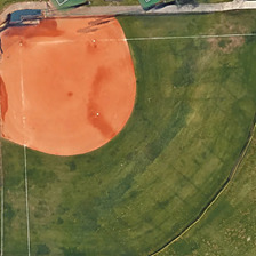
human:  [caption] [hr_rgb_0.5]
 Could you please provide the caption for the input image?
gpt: The baseball field is far from the road.

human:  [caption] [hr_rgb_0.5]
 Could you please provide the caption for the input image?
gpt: Red and green make up the baseball field.

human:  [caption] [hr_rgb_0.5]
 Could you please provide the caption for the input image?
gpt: Red and green are baseball fields.

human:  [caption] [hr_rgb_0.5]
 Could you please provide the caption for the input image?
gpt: The quarterly baseball field is far from the road.

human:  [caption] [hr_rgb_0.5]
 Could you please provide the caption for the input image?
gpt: Red and green baseball fields.